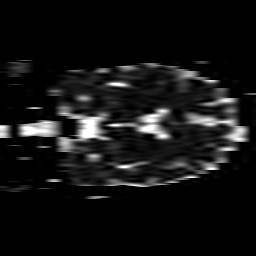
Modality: ADC
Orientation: coronal
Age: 52
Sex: female
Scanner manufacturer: philips
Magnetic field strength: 1.5 T
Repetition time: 4.814 s
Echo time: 0.07764 s